Interaction volume radius: 5 \u00c5
Interaction volume height: 15 \u00c5
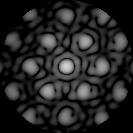
Disorder parameter: 0.2486